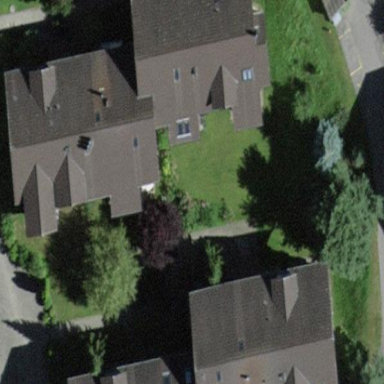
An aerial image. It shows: Gabled roof on residential building.